Interaction volume radius: 5 \u00c5
Interaction volume height: 20 \u00c5
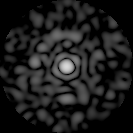
Disorder parameter: 0.8729